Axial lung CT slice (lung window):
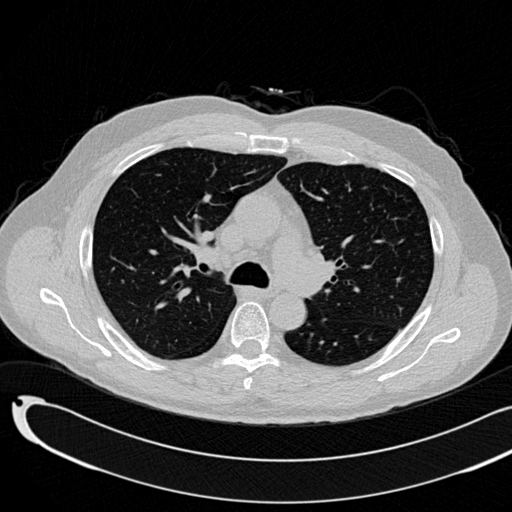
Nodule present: no